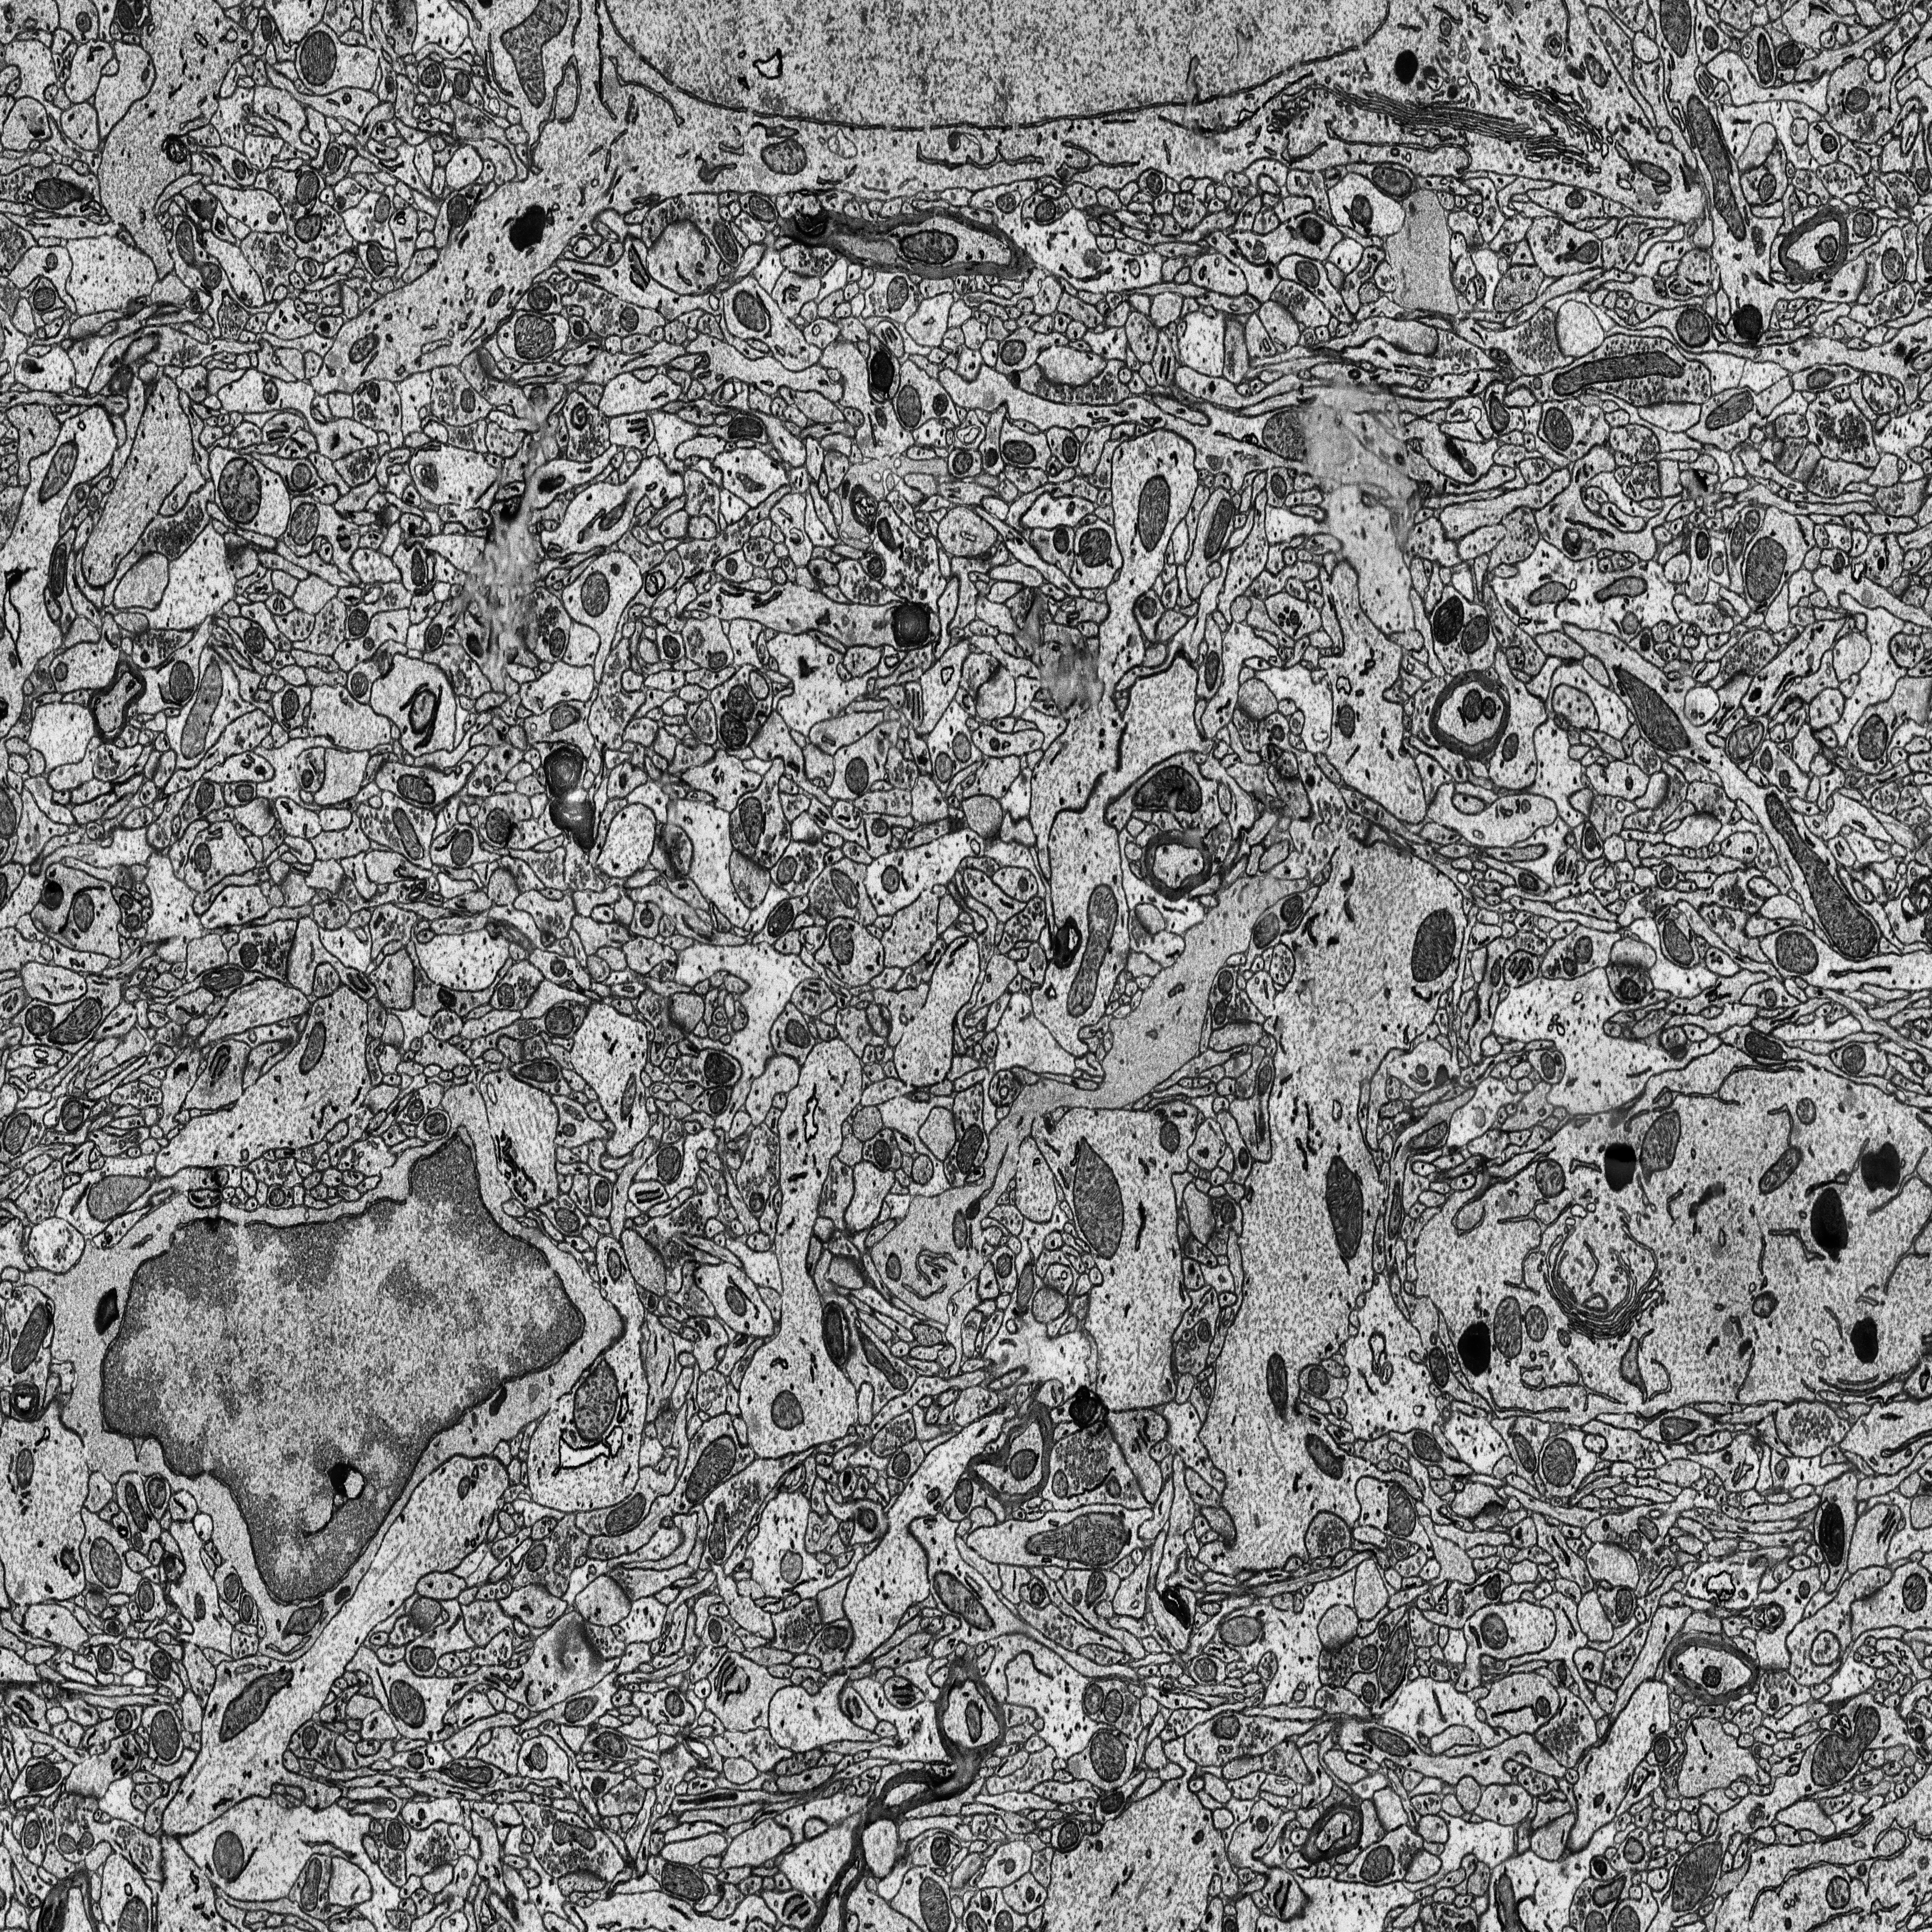
Electron microscopy slice of rat cortex tissue
Slice depth (z): 81
Mitochondria instances in slice: 373